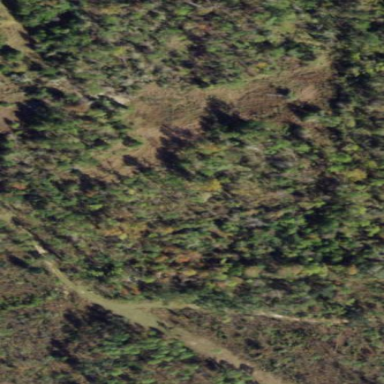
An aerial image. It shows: Mixed leaf woodland.